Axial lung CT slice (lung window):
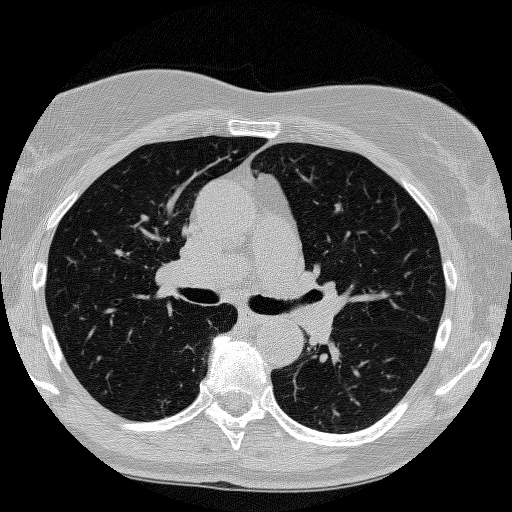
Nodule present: no